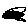
Label: car